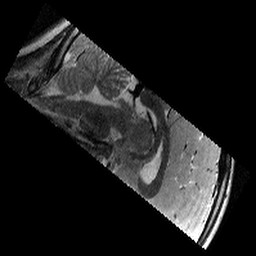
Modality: T2w
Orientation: sagittal
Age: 9
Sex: male
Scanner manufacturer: siemens
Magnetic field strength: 3 T
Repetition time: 9.23 s
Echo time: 0.067 s